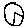
Label: circle